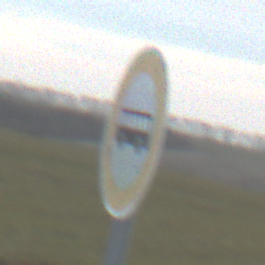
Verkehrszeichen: VerbotKraftomnibusse
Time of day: SunriseSunset
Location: Outdoor (RoadRail)
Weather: PartlyCloudy
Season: NotSpecified
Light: Natural